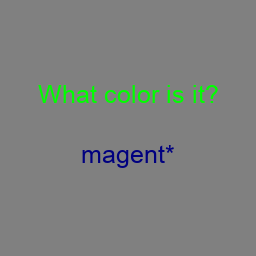
Color: navy
Color name shown: magenta
Background color: gray
Question text color: lime